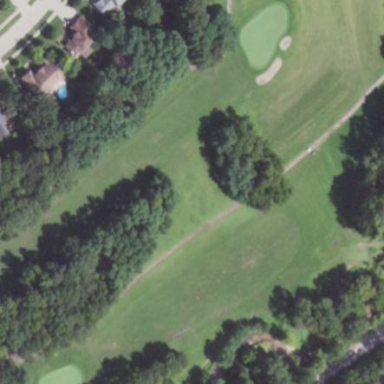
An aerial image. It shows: Golf fairway surrounded by grass.